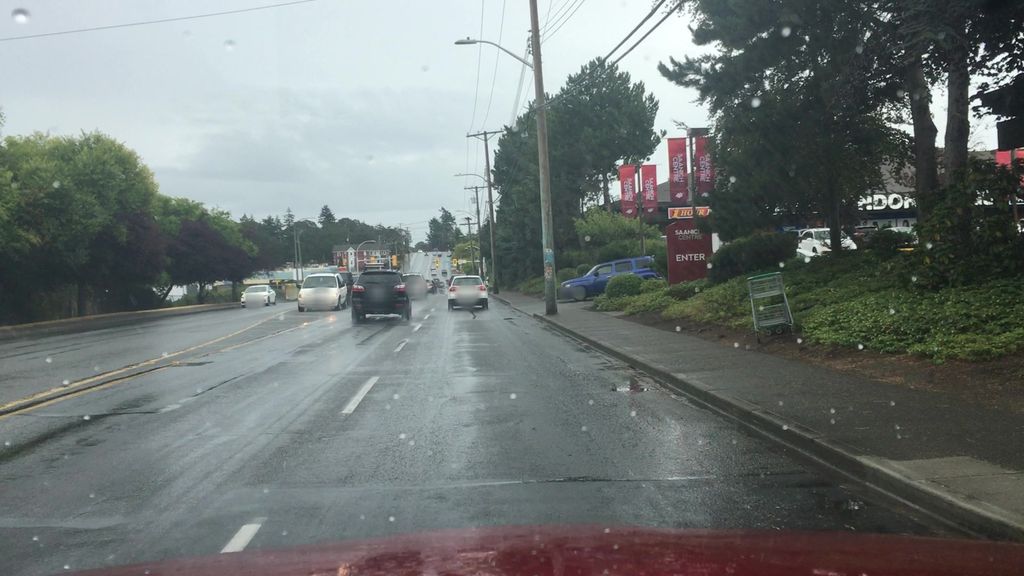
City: victoria